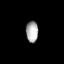
Tissue: lung
Cell type: Fibroblasts
Senescence score: 0.5509
Nuclear area (px): 255
Mean DAPI intensity: 169.988